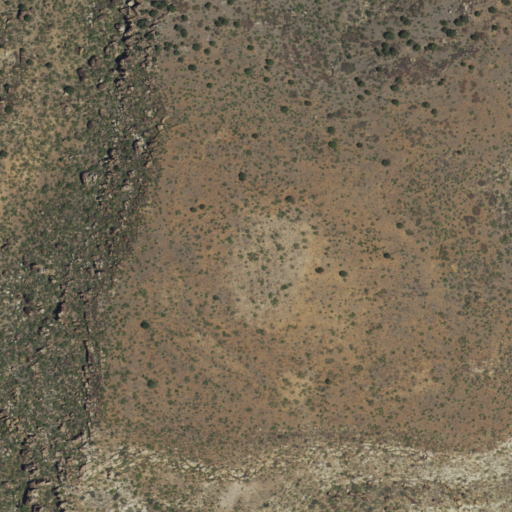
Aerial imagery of mountain in New Mexico named Miller Peak containing only shrub